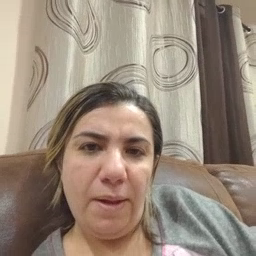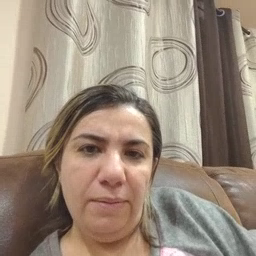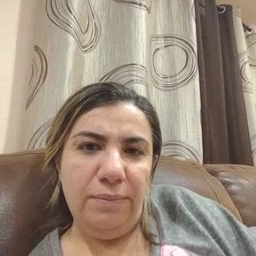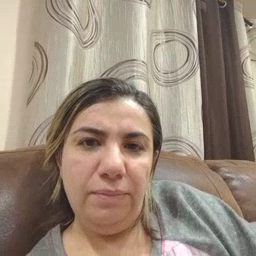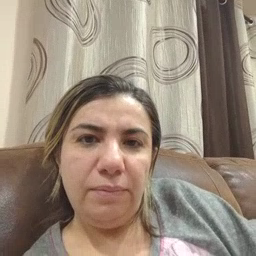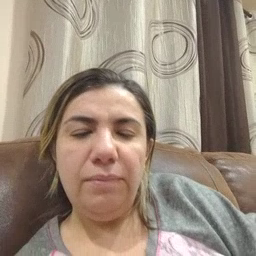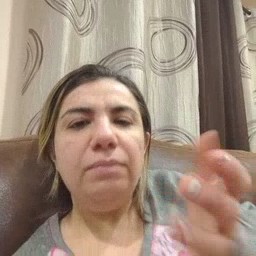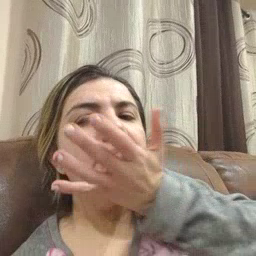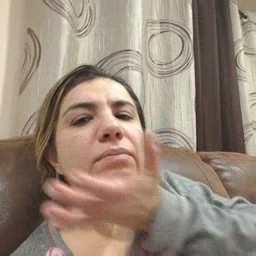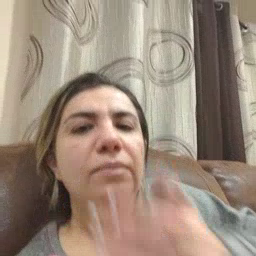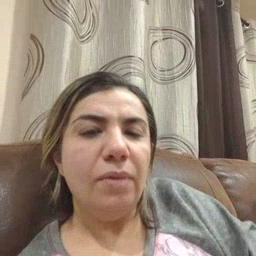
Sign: grass